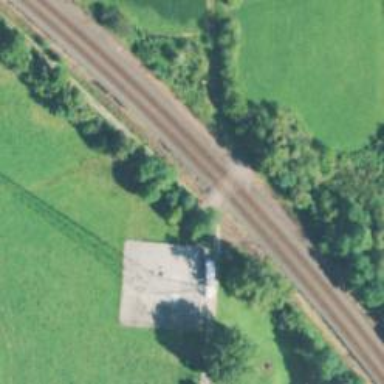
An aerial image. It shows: Level crossing along the railway.